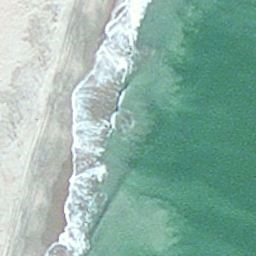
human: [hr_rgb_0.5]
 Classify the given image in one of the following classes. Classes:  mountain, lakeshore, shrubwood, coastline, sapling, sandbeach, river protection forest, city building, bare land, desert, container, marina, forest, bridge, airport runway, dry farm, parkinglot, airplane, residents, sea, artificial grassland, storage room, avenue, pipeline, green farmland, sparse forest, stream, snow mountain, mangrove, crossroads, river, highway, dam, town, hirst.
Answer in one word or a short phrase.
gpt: coastline